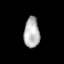
Tissue: lung
Cell type: Others
Senescence score: 0.1627
Nuclear area (px): 466
Mean DAPI intensity: 180.219